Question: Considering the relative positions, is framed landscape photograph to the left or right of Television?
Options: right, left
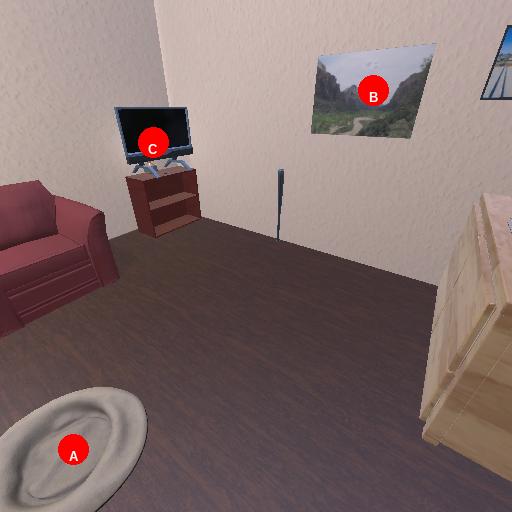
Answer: right